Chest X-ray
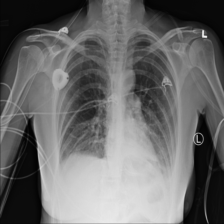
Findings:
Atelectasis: negative
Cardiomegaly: negative
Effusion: positive
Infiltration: positive
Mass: negative
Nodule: negative
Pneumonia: negative
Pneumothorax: negative
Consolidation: negative
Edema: negative
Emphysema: negative
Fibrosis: negative
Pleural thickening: negative
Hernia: negative